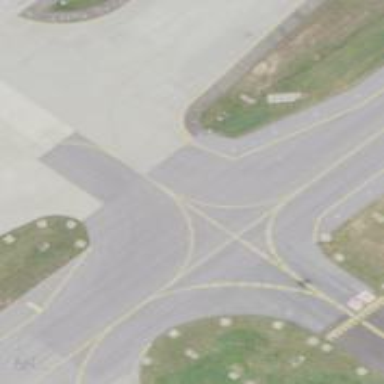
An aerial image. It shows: View of taxiway at the airport.